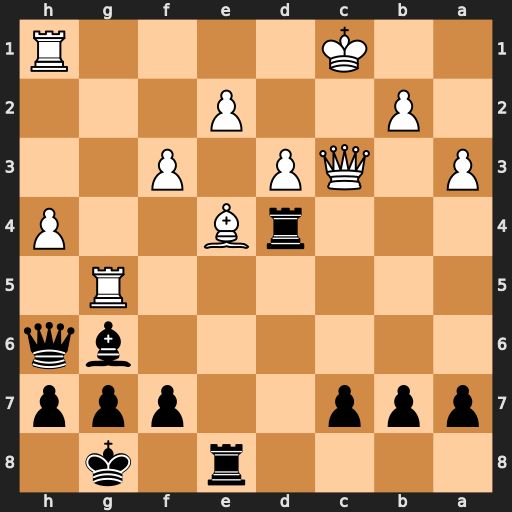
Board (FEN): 4r1k1/ppp2ppp/6bq/6R1/3rB2P/P1QP1P2/1P2P3/2K4R
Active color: b
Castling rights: -
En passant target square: -
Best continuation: Rdxe4 dxe4 f6 Qd2 fxg5